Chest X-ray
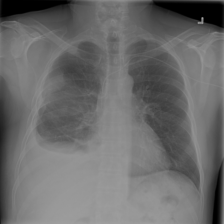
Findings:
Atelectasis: negative
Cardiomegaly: negative
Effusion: negative
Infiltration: negative
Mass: negative
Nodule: negative
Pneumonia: negative
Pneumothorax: negative
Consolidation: negative
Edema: negative
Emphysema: negative
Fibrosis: negative
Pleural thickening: negative
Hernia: negative